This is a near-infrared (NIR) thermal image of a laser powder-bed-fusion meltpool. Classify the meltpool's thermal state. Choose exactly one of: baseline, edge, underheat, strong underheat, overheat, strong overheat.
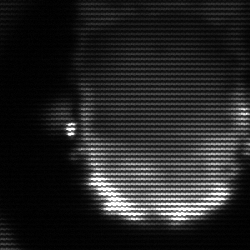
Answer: baseline